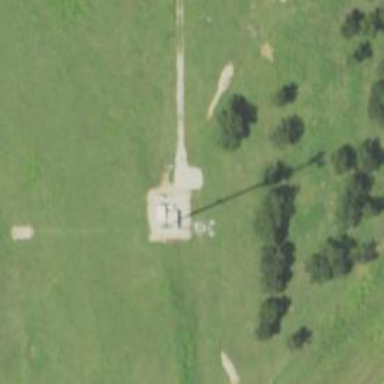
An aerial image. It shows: Mast tower used for communication.